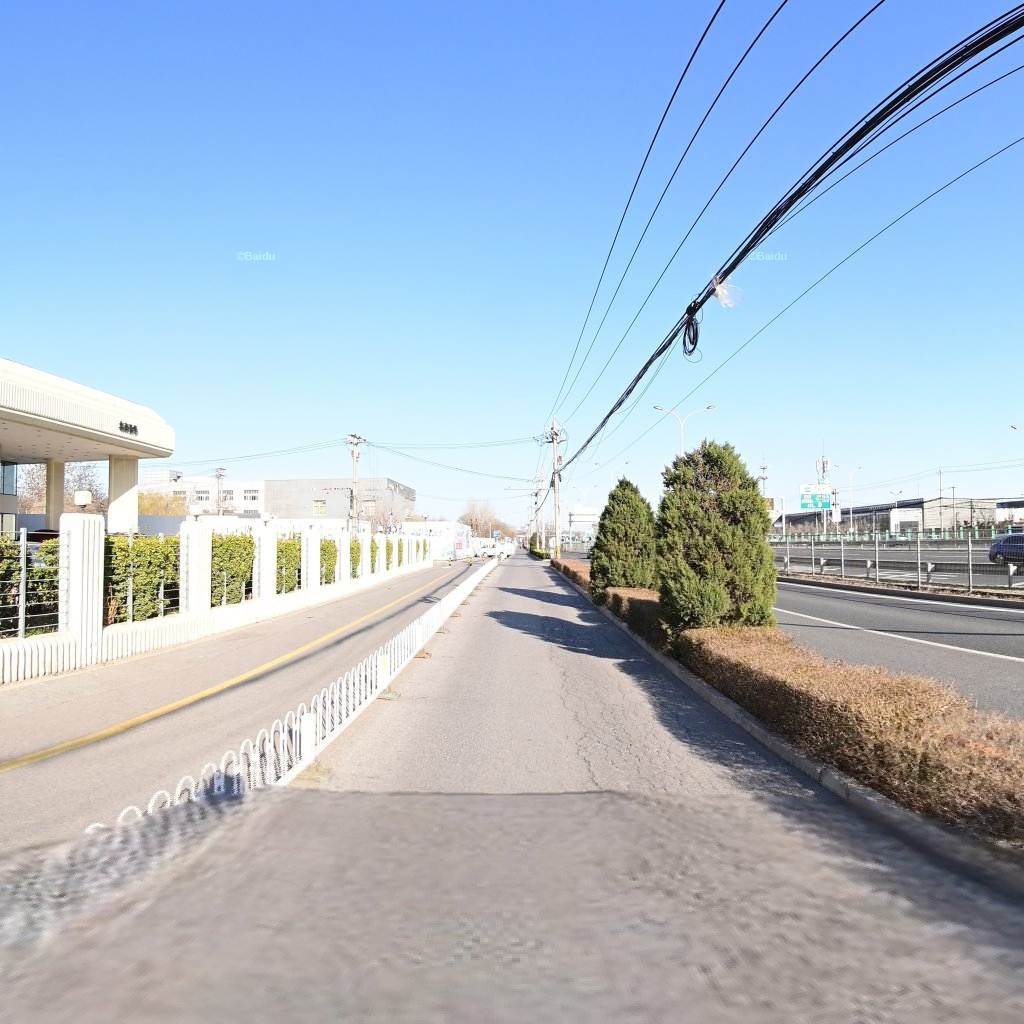
Region: Chaoyang
Road damage annotations: alligator crack